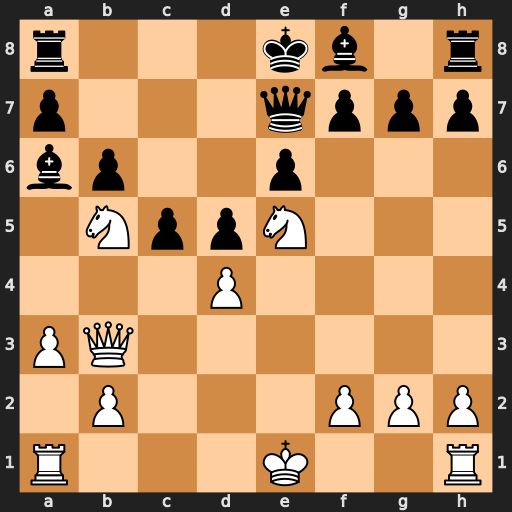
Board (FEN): r3kb1r/p3qppp/bp2p3/1NppN3/3P4/PQ6/1P3PPP/R3K2R
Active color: w
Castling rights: KQkq
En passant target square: -
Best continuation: Qa4 Bxb5 Qxb5+ Kd8 Nc6+ Kc7 Nxe7